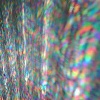
Label: sunburn